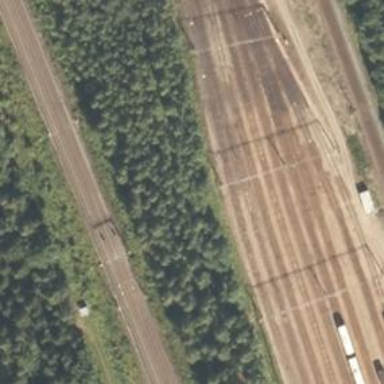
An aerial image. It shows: Railway signal.